Question: # CSS
I have some simple CSS to apply a negative 'text-indent' value on the 'li' in an 'ul':
'''
<style type="text/css">
ul.indent li { text-indent: -20px; padding-left: 20px; }
</style>
<!--[if lte IE 8 ]>
<style type="text/css">
ul.indent li { text-indent: -20px; padding-left: 0; margin-left: 20px; }
</style>
<![endif]-->
'''
Since Internet Explorer 8 and lower deal with list item margins and padding differently than modern browsers, I'm using a conditional comment for IE8 and below to apply different padding and margin values. (Side note: If anyone knows of a universal, cross-browser CSS solution to get consistent margins/padding without using conditional comments, I'm all ears. I need to support IE6 and up, Chrome, Firefox, Safari, and Opera.)
# HTML
This is my HTML:
'''
<ul>
<li>Lorem ipsum...</li>
</ul>
<ul class="indent">
<li>Lorem ipsum...</li>
</ul>
'''
The first list is completely unstyled (as a control for the experiment), and the second list uses the CSS class defined above ('class="indent"').
# The result
Here's the problem: The HTML/CSS above produces a consistent result . This is what I'm seeing in the browsers:

I see what's on the left side in IE6, IE7, IE9, Chrome, Firefox, Safari, and Opera.
I see what's on the right side in IE8. Notice the area highlighted in red. As soon as a negative text-indent value is added to the CSS, IE8 seems to throw a bunch of extra pixels between the list item bullet and the list item text.
How can I prevent IE8 from adding those extra pixels?
You can see the code in action here: <URL>
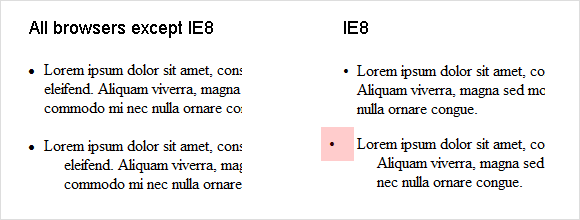
Answer: UL and LI elements are block level elements... that's probably why its unpredictable on a browser level. How about wrapping that text in a p tag and then applying the text-indent since it's not intended for block level elements.
'''
<style type="text/css">
.indent { text-indent: -20px; padding-left: 20px; }
</style>
<ul>
<li><p class="indent">Lorem ipsum dolor sit amet, consectetur adipiscing elit. Fusce venenatis mi sit amet mauris varius ut viverra magna eleifend. Aliquam viverra, magna sed mollis adipiscing, libero mi adipiscing ante, ut hendrerit lacus leo id elit. Nulla commodo mi nec nulla ornare congue.</p></li>
</ul>
'''
So just in case my response was unclear... list items are used for a number of things besides containing text. Some sites use them for layout. List items also have padding and properties like which allow you to control the image used for each list item.
So with that being known, it would seem that asking a list item to could be handled a couple ways. You could indent any containing text or maybe the indent is referring to the list item itself, including the image ;) I bet this decision is left up to the browser and therefore is subject to be handled differently between versions.
Hope that helps to clarify where I was going with that.